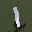
Label: 1